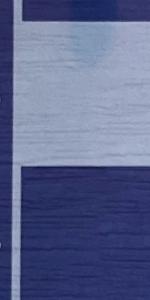
Label: Empty